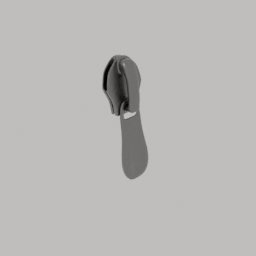
Label: mechanical